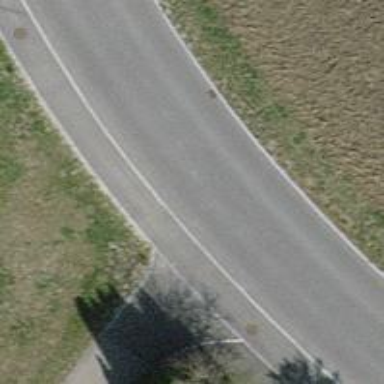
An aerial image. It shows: Asphalt sidewalk.